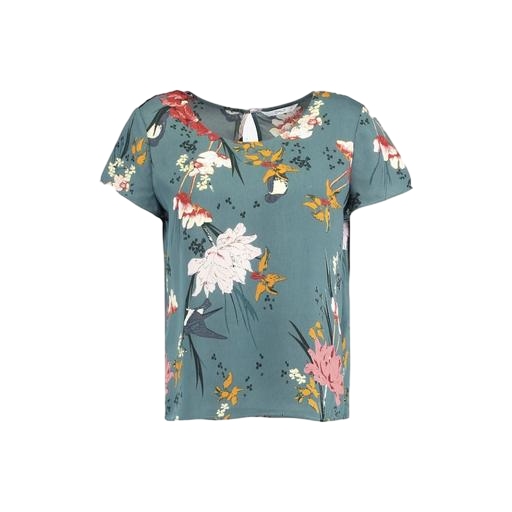
multicolor floral-print t-shirt only macy, short-sleeve top only macy, green blossom t-shirt, white background